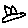
Label: bird